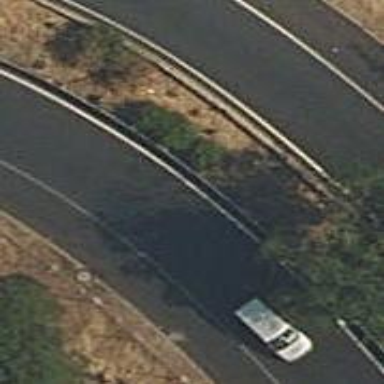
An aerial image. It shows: Guard rail.